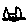
Label: cat